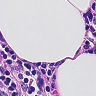
Metastatic tissue present: no